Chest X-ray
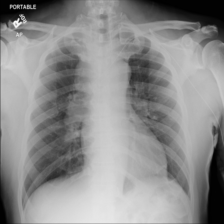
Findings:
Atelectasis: negative
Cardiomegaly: negative
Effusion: negative
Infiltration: negative
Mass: positive
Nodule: negative
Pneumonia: negative
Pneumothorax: negative
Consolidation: negative
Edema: negative
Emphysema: negative
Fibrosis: negative
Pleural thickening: negative
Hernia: negative